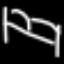
Label: bed